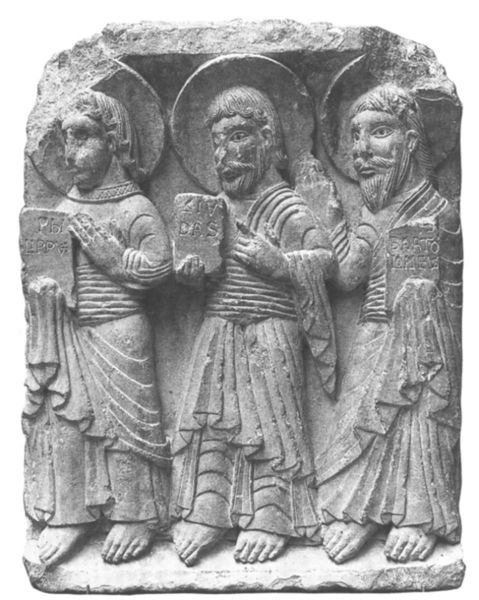
Titel: Apostelrelief von der Fassade der Kathedrale von Vich
Institution: London, Victoria and Albert Museum
Schlagwörter: hand, mann, umhang, menschen, finger, grau, marmor, mund, männer, alt, bart, augen, bibel, bärtig, falten, kleidung, stein, gelehrte, hände, kirche, gewand, haare, mantel, drei, gewänder, skulptur, statue, relief, füße, schrift, bücher, inschrift, platte, foto, barfuss, buch, text, fragment, heiligenschein, nimbus, sandstein, toga, griechisch, mittelalter, griechenland, geistliche, heiliger, heilige, römisch, romanisch, latein, sarkophag, kalkstein, tafeln, heiligenscheine, apostel, früh, nimben, frühchristlich, abgebrochen, das, vries, 3 personen, 3 männer, 1000, baato